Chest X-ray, AP view. Patient: 21 years old, sex M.
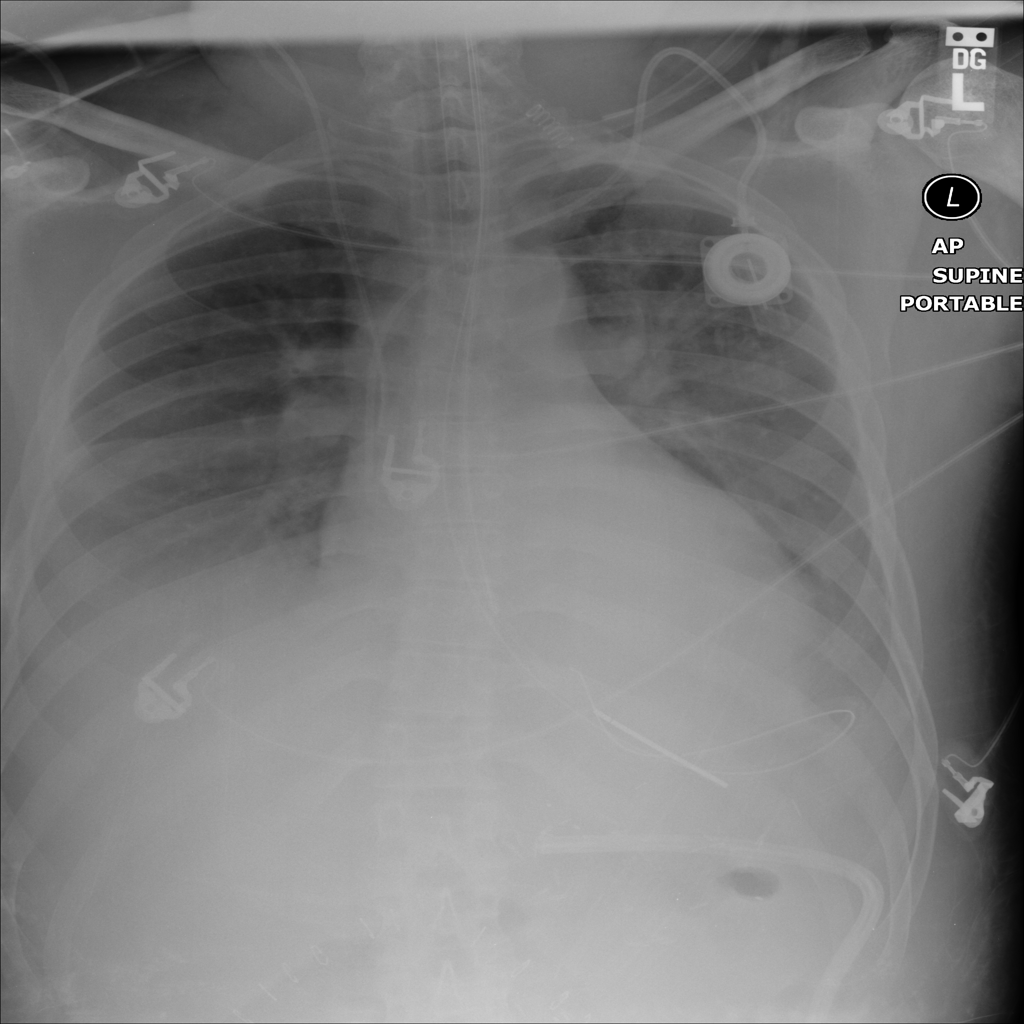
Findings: Atelectasis, Consolidation